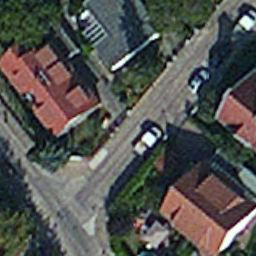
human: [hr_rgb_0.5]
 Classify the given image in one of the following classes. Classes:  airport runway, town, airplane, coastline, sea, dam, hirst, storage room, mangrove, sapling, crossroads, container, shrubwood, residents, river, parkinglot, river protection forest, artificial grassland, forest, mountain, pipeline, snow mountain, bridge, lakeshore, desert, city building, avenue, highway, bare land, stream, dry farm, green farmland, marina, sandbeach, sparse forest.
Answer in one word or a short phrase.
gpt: residents